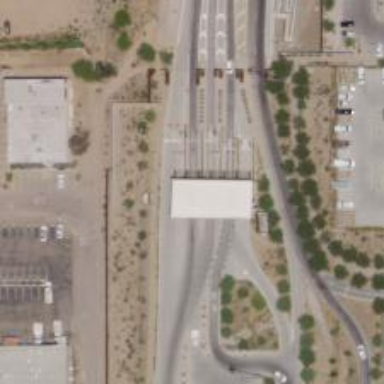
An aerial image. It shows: Border control barrier.